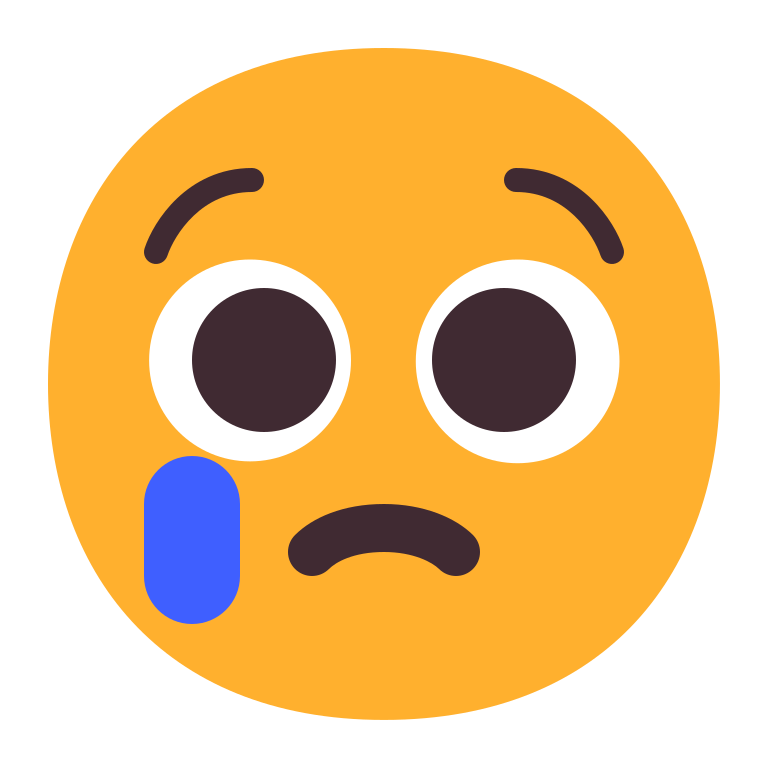
crying face flat